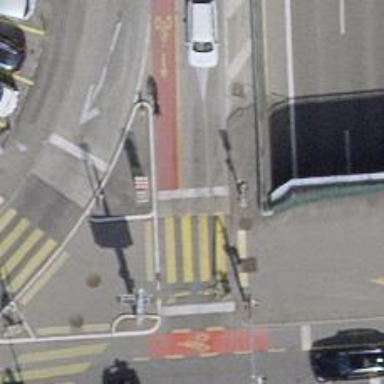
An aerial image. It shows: Road with traffic signals.